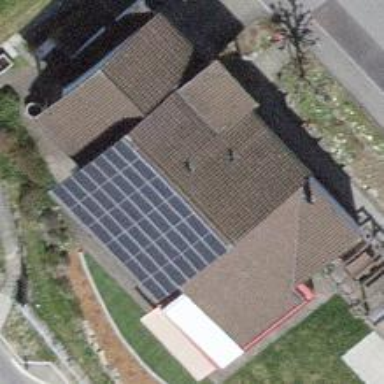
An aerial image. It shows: Solar power generator utilizing photovoltaic technology with solar photovoltaic panels.